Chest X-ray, AP view. Patient: 57 years old, sex F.
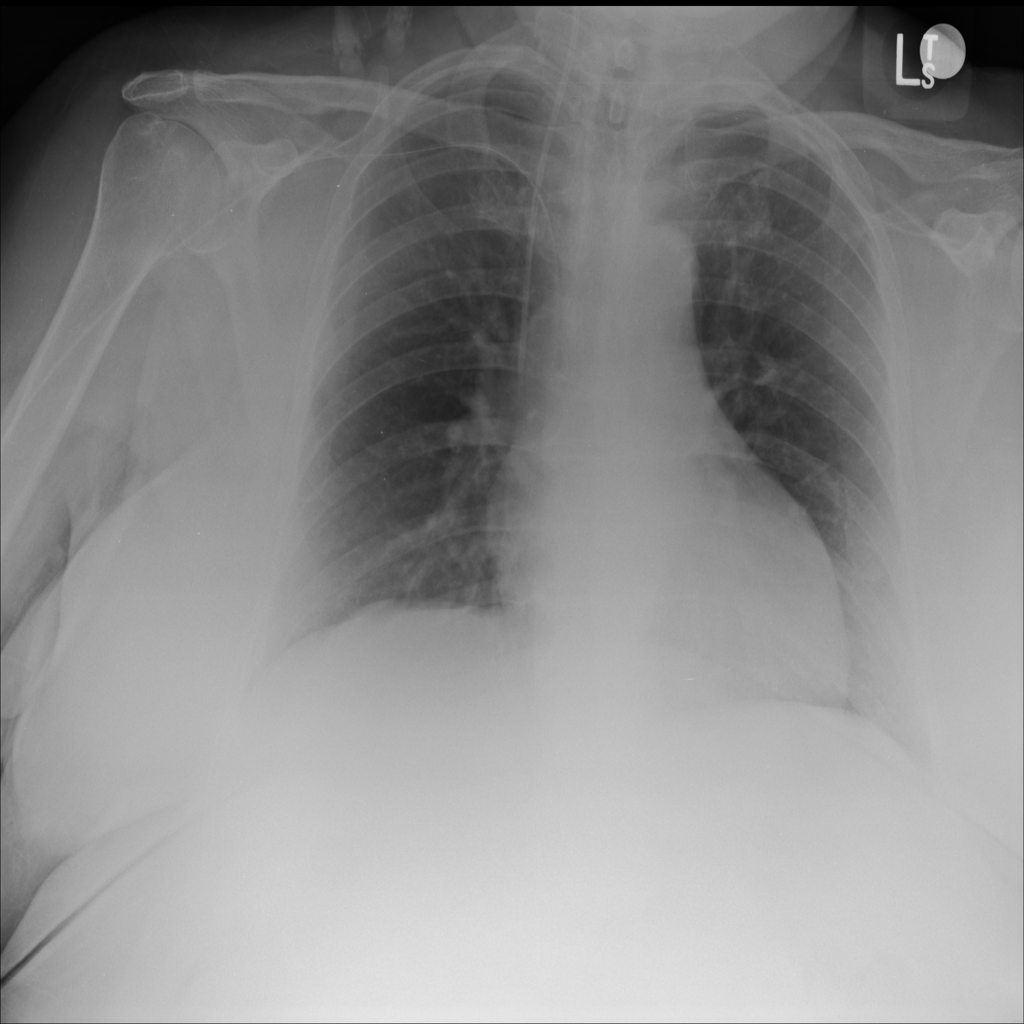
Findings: No Finding